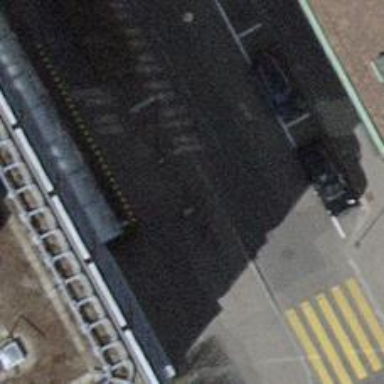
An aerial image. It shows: Bicycle parking area with stands.